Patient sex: F
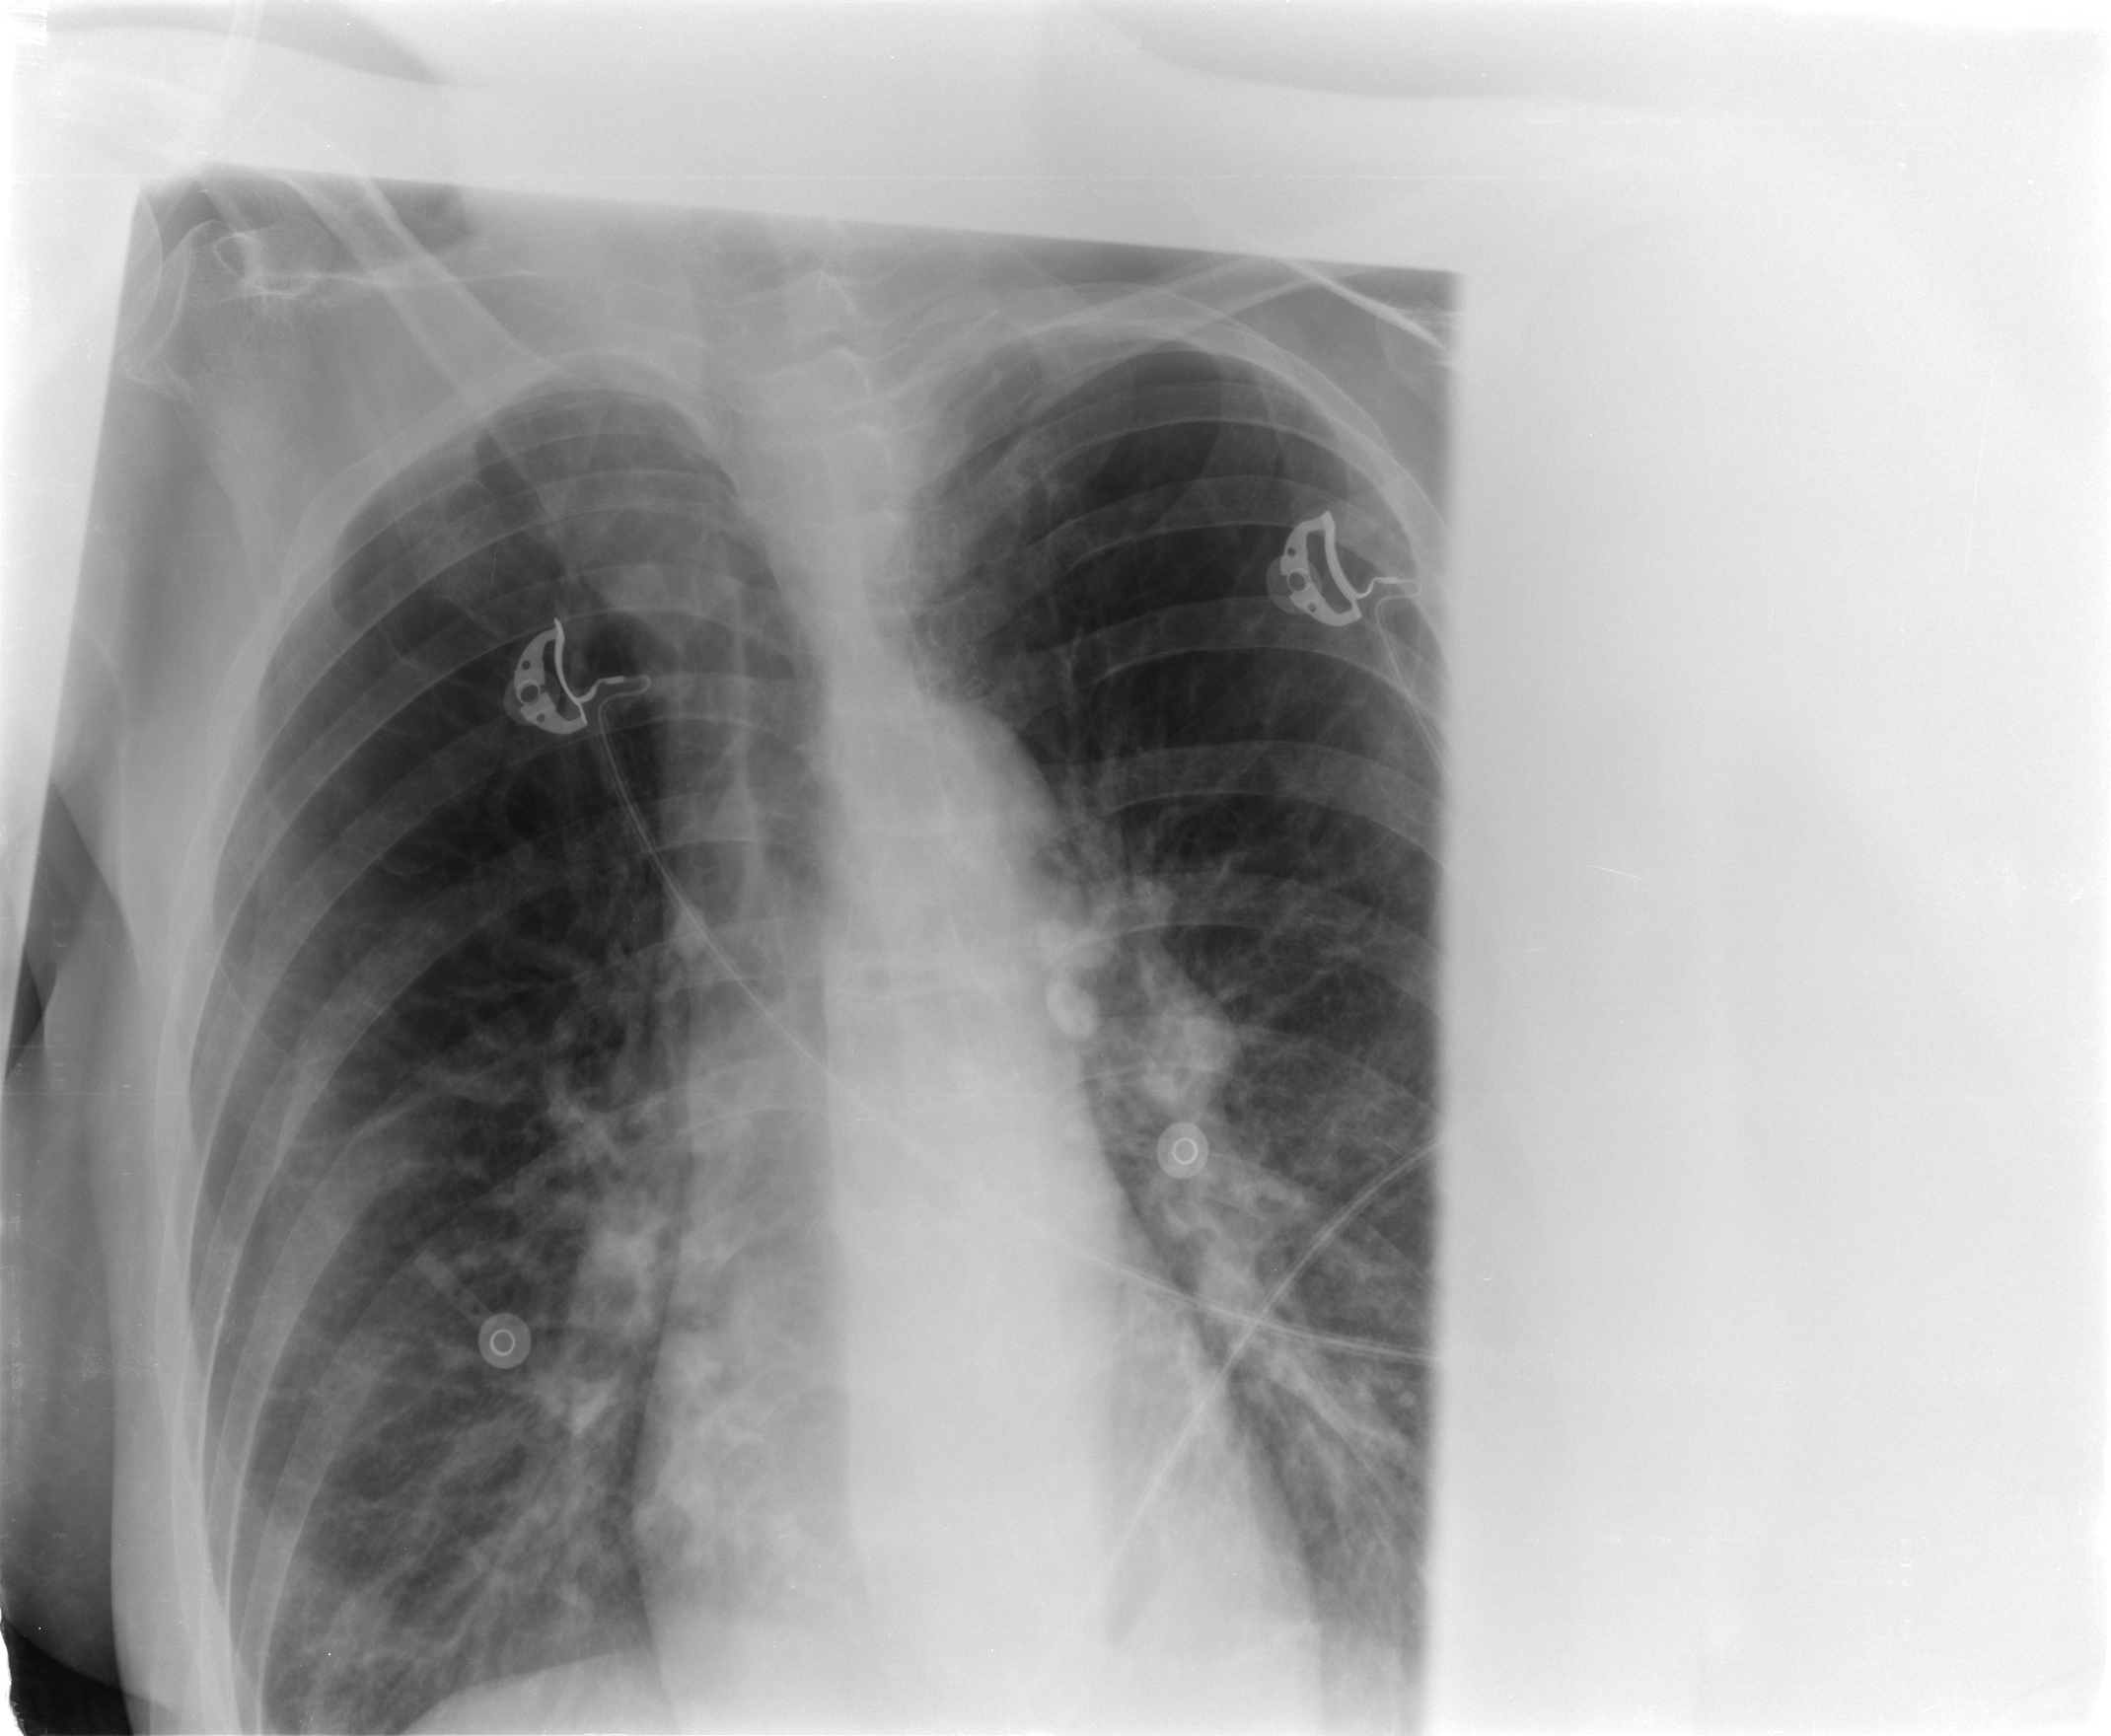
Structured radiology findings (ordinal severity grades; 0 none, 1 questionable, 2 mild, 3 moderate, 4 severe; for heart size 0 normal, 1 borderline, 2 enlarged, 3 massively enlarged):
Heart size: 0
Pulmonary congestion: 0
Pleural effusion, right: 0
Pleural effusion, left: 0
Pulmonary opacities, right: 1
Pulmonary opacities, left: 0
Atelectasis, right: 2
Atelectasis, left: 0